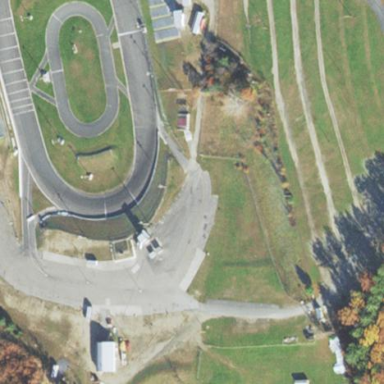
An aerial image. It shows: Raceway designed for motorsport karting.